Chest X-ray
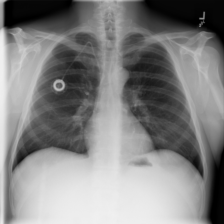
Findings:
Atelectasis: negative
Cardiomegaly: negative
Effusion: negative
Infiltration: negative
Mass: negative
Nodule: negative
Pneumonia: negative
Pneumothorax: negative
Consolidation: negative
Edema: negative
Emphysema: negative
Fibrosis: negative
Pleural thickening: negative
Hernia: negative